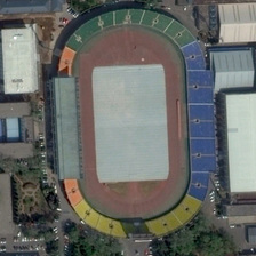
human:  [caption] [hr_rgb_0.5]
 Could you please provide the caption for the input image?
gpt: located between the buildings the stadium has a coloured stand.

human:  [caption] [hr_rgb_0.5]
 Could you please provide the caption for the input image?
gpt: colorful bleachers on the edge and running tracks and a playground in the middle constitute this stadium .

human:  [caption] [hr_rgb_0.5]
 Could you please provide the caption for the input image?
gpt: The stadium is located between the buildings with a colorful stand.

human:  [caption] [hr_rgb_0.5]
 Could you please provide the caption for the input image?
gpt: Inside the stadium is a colorful stand.

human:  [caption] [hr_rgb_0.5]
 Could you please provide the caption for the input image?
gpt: The stadium is located between the colorful stands.